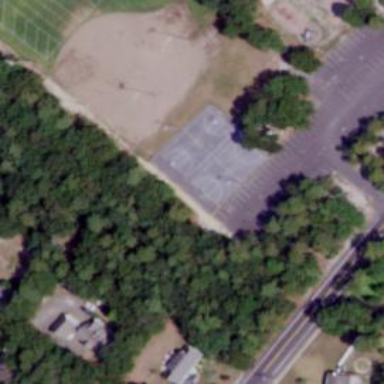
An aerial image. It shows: Basketball court in the leisure land pitch.